Chest X-ray:
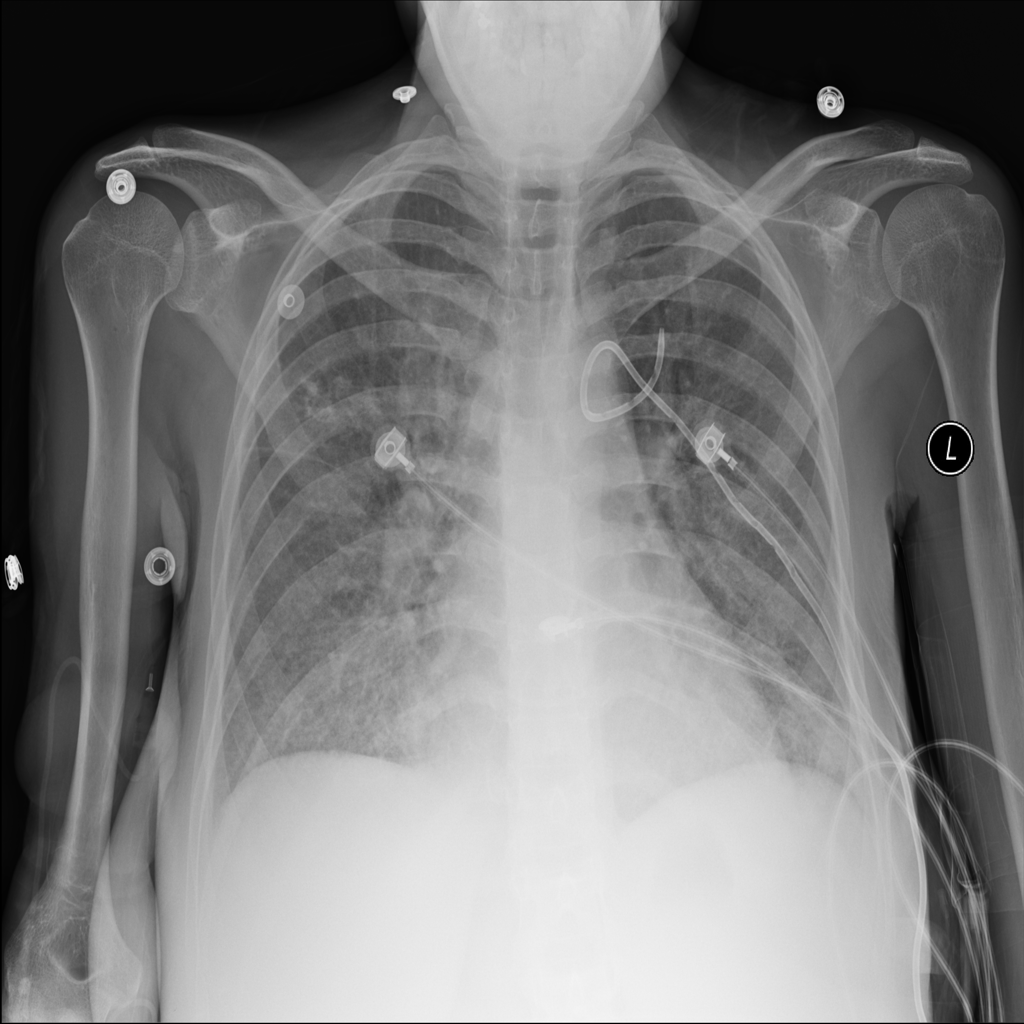
Findings: Consolidation, Effusion
No abnormal finding: no